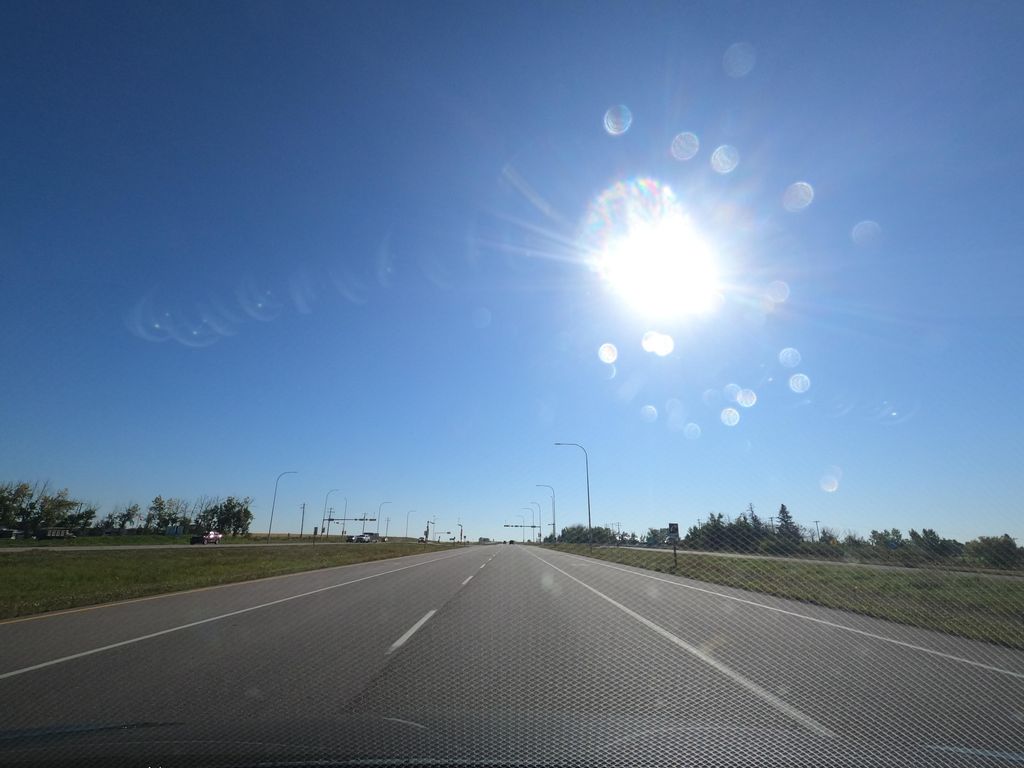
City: calgary